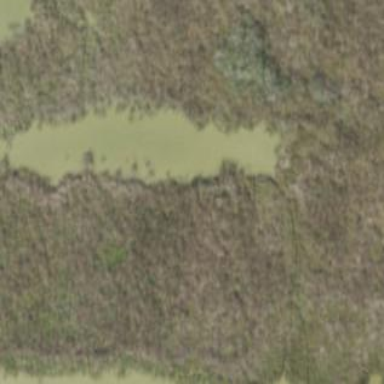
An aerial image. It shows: Marshy wetland area.